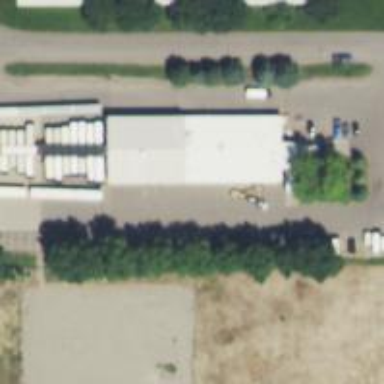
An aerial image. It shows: Post depot.